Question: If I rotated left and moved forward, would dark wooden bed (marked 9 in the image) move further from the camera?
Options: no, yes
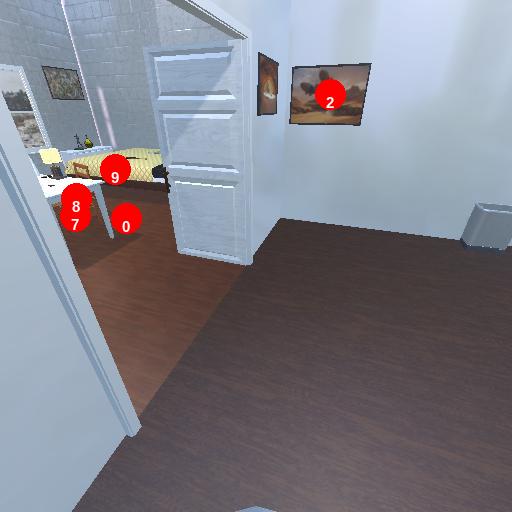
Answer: no